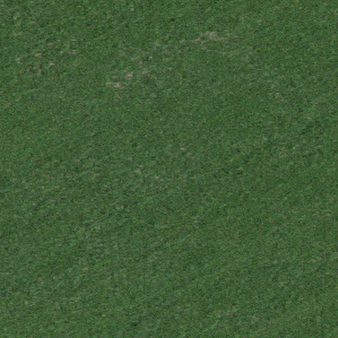
Label: other